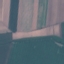
Land use / land cover: AnnualCrop